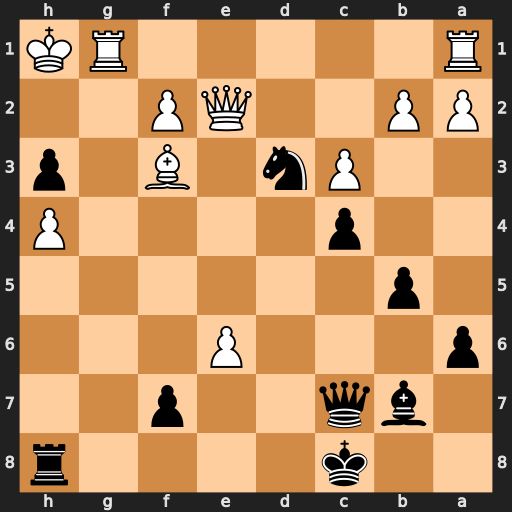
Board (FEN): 2k4r/1bq2p2/p3P3/1p6/2p4P/2Pn1B1p/PP2QP2/R5RK
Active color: b
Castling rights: -
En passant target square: -
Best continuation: Ne5 Bxb7+ Qxb7+ f3 Nxf3